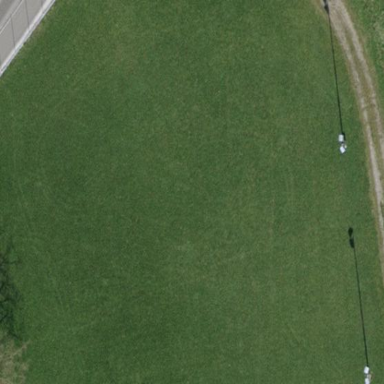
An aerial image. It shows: Grass pitch for leisure activities on the land.